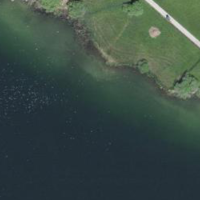
EUNIS habitat code: 14
Species observed at this site:
Lysimachia vulgaris
Geum rivale
Filipendula ulmaria